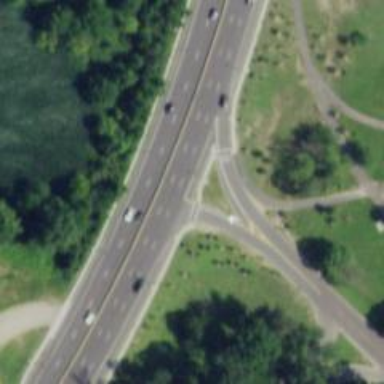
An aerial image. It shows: Trunk highway.